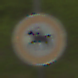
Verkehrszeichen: VerbotReiter
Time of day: MorningAfternoon
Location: Outdoor (Nature)
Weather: Overcast
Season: NotSpecified
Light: Natural